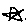
Label: star